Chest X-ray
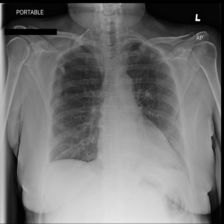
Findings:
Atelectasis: negative
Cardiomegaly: negative
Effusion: negative
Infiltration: negative
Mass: negative
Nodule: negative
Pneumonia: negative
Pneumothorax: negative
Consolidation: negative
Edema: negative
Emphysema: negative
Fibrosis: negative
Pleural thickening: negative
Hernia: negative